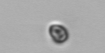
Label: nanoplankton_mix